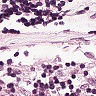
Metastatic tissue present: no